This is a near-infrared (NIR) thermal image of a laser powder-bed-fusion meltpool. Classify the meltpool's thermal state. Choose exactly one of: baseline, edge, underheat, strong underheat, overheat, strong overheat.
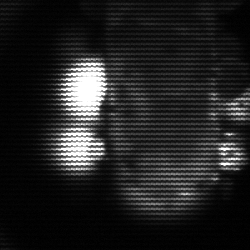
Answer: strong underheat